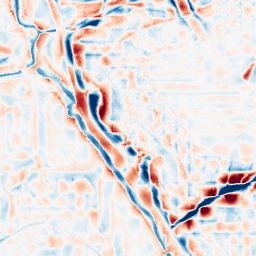
Category: wavelet
Decomposition family: wavelet_biorthogonal
Decomposition parameters: wavelet: bior2.4
level: 4
Upsampling method: edge_directed
Upsampling parameters: scale: 2
Upsampling scale: 2